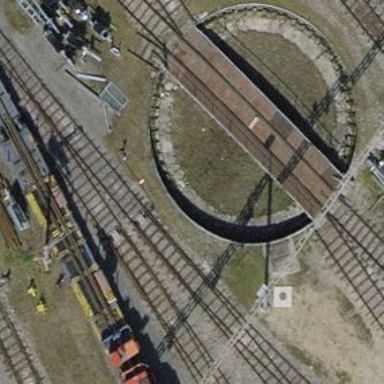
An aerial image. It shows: Yard with single track railway turntable.